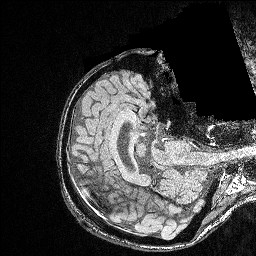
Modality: FLASH
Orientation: axial
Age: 25
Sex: male